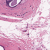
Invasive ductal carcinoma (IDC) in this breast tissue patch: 0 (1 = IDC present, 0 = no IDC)